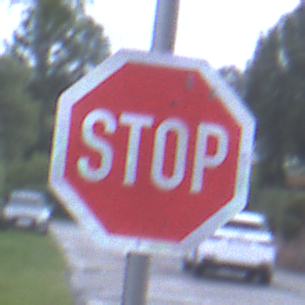
Verkehrszeichen: Stop
Umgebung: Outdoor, Urban
Tageszeit: SunriseSunset
Wetter: PartlyCloudy
Licht: Natural
Jahreszeit: NotSpecified
Kontrast: LowContrast